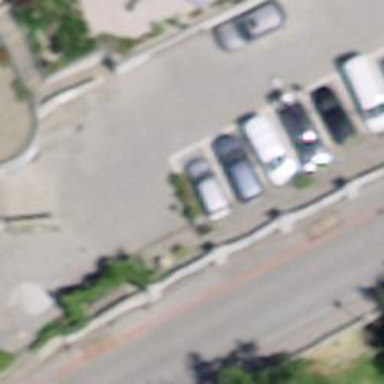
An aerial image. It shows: Charging station.